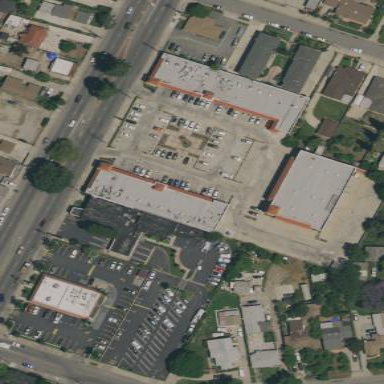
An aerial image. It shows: Commercial area.